Question: I have two printers (Printer 1, Printer 2).When I press the button, I want to print the lines written on printer 1 in printer 1, and the lines written on printer 2 on a printer called printer 2. I would be glad if you could help

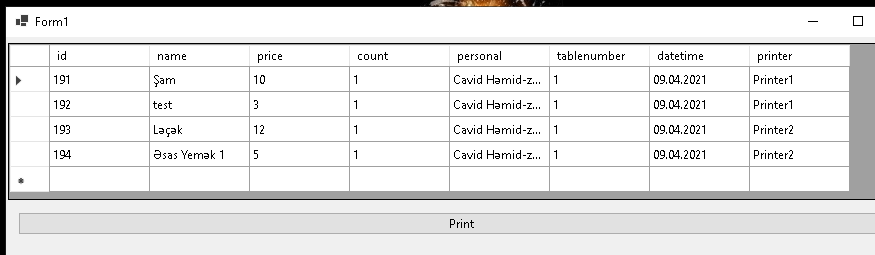
Answer: you can check the last value of the array the code just like this
'''
int index = array.Length - 1;
if(array[index].printer == "Printer1") {
array[index].printer = "Printer2");
} else {
array[index].printer = "Printer1";
}
'''